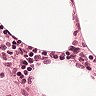
Metastatic tissue present: no